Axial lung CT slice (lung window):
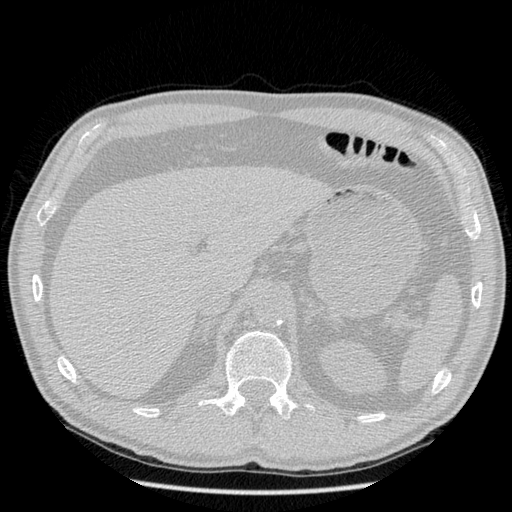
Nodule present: no